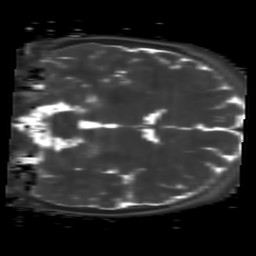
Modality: T2map
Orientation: coronal
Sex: male
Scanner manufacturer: siemens
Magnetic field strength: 3 T
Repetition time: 4 s